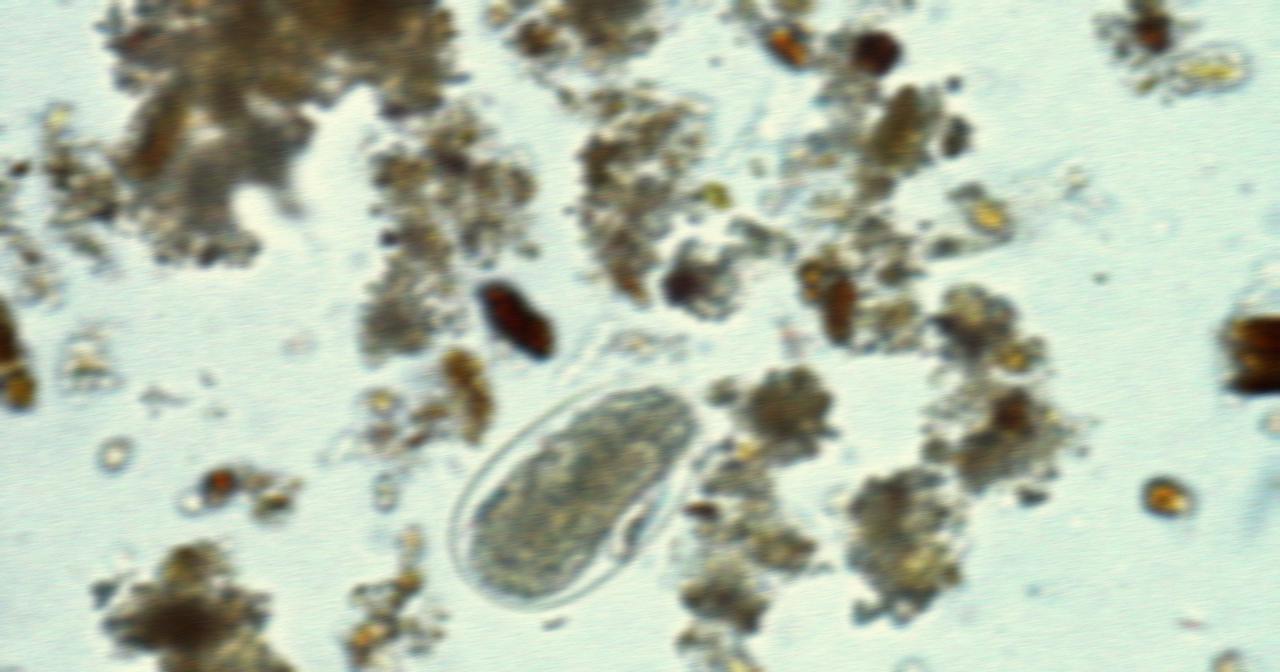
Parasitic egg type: Hookworm egg